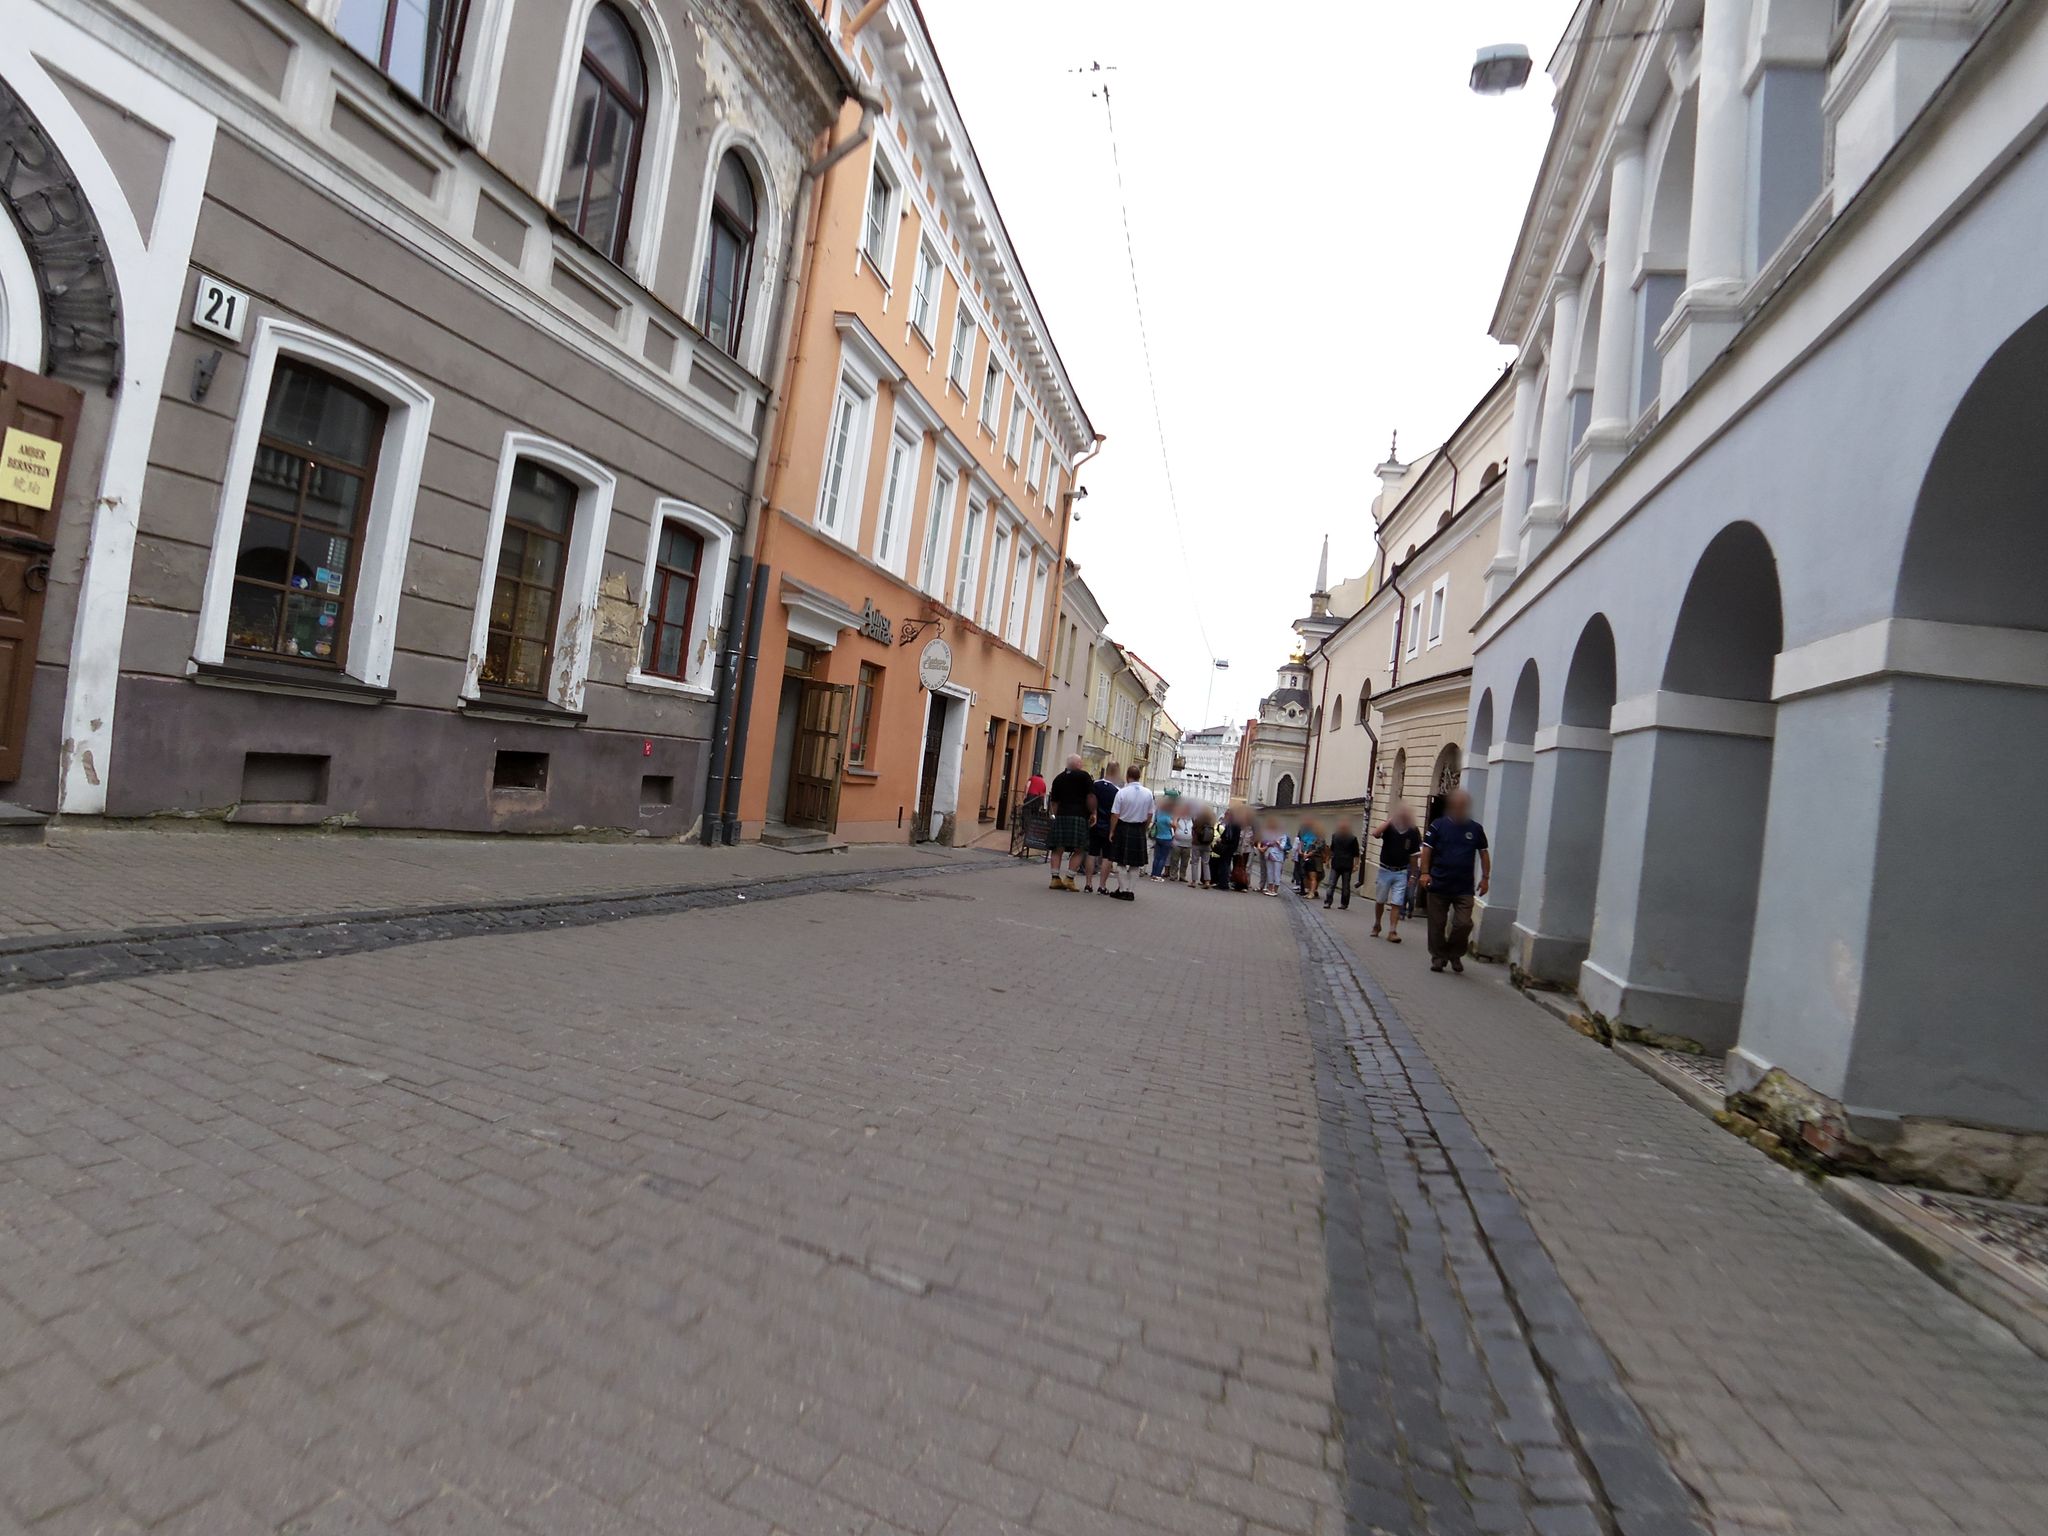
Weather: clear
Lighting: day
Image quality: good
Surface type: walking surface
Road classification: living_street
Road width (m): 3.4
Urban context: urban centre
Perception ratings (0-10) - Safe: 6.57, Lively: 7.49, Beautiful: 3.79, Boring: 5.72, Depressing: 4.45, Wealthy: 5.51